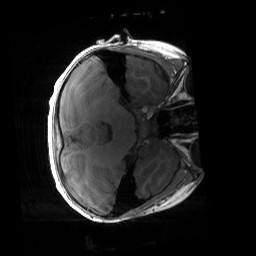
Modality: T1w
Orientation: axial
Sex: male
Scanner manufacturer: siemens
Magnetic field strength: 3 T
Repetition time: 1.9 s
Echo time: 0.00243 s